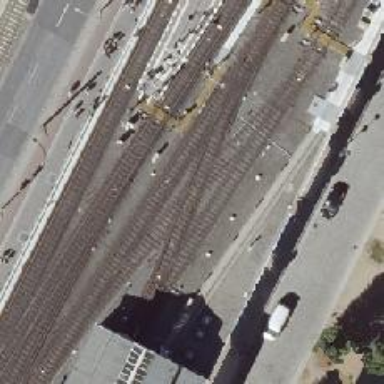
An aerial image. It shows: Yard meant for service. The rail tracks are electrified at the top.